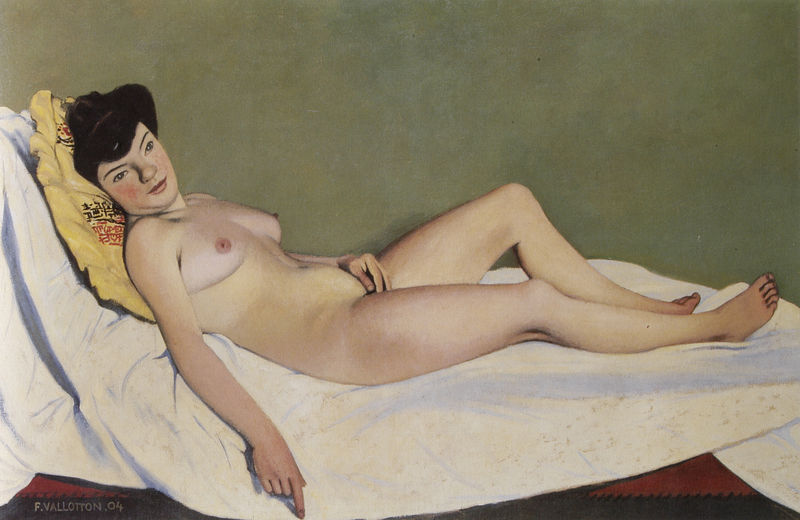
Titel: Liegender Akt auf gelbem Kissen
Künstler: Félix Vallotton
Standort: Schaffhausen
Institution: Museum zu Allerheiligen
Schlagwörter: akt, fuß, hand, kopf, körper, nackt, schatten, weiß, gelb, grün, mädchen, braun, brust, busen, finger, frankreich, frau, frisur, geste, grau, haar, licht, mund, nase, orange, schwarz, zeichen, blick, dame, rot, tuch, beige, muster, jung, wand, arm, arme, augen, falten, gesicht, hals, hände, signatur, auge, haare, pose, realismus, stoff, decke, augenbrauen, brünett, kinn, lippe, lippen, rosa, schulter, schultern, beine, lächeln, bein, brüste, füße, hintern, japan, vallotton, wangen, sofa, lasziv, liegen, modell, valloton, haltung, modern, signiert, kissen, zeigefinger, zeitgenössisch, felix, maler, bett, hochgesteckt, nabel, bauch, laken, nackte, couch, teint, wange, augenbraue, bauchnabel, brustwarze, brustwarzen, chinesin, dekollette, ellenbogen, erotik, erotisch, gemach, geschlecht, japanerin, japanisch, knie, knöchel, liegend, marmoriert, matratze, model, nagel, nägel, oberschenkel, scham, scheide, schenkel, schriftzeichen, vagina, wade, waden, zehe, zehen, zeigen, jahreszahl, exotisch, nacktheit, schwarze haare, schwarze, südsee, asien, asiatisch, china, entspannt, liege, schoss, verdecken, leintuch, angewinkelt, nackte frau, liegt, aktbild, nippel, datiert, titten, knollnase, goldgelb, asiatin, angewinkeltes bein, finder, porträtportrait, akt nackt, lieft, 04, rosige wangen